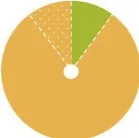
Proportions of food items acquired from each type of food environment per dietary diversity group (A-K), reported in a diet quality questionnaire in San Din Daeng village, Thailand (n = 31; 240 food items). 'Shared' refers to food items acquired from food sharing.
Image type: pathology (immunostaining)